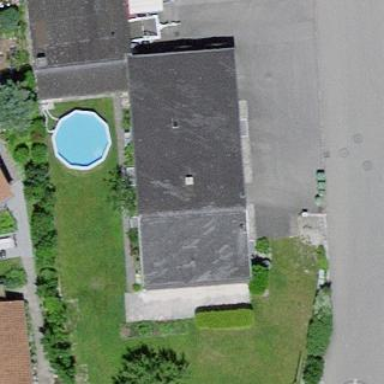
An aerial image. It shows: Detached building.